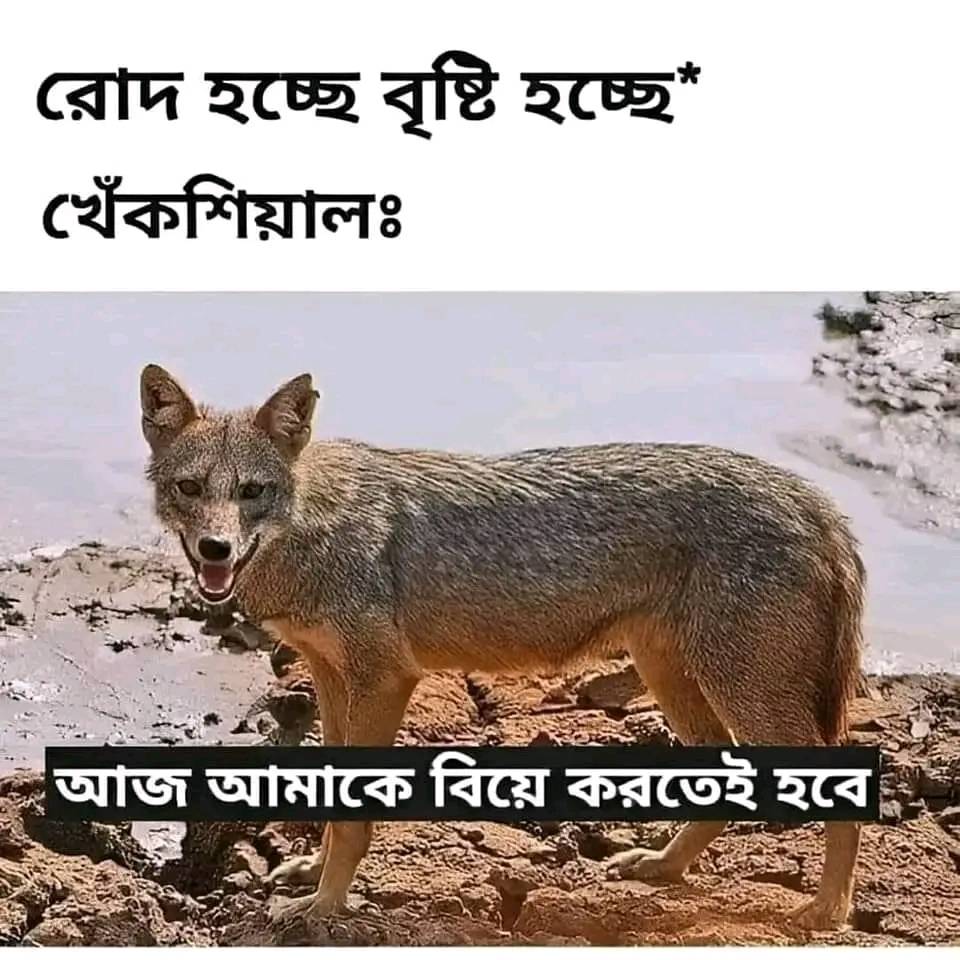
Text: রোদ হচ্ছে বৃষ্টি হচ্ছে খেঁকশিয়াল আজ আমাকে বিয়ে করতেই হবে
Label: Non Hate